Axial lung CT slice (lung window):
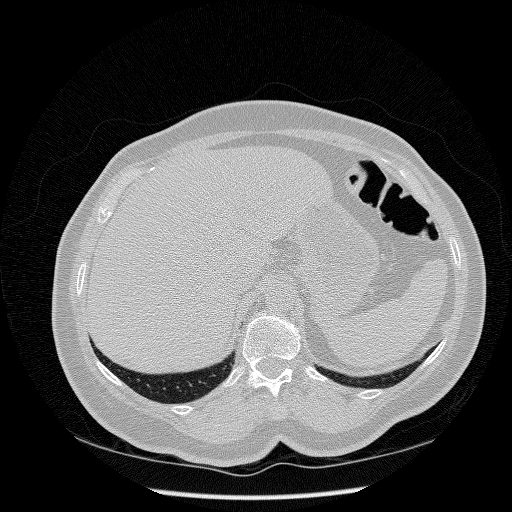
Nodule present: no